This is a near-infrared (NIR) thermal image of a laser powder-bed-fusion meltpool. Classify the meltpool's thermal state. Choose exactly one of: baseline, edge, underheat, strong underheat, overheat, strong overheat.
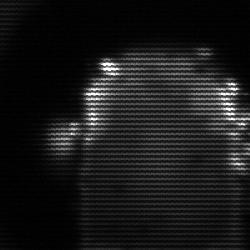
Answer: baseline